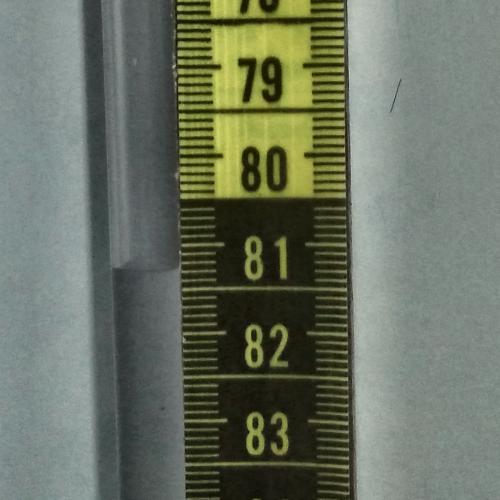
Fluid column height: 81.3 cm